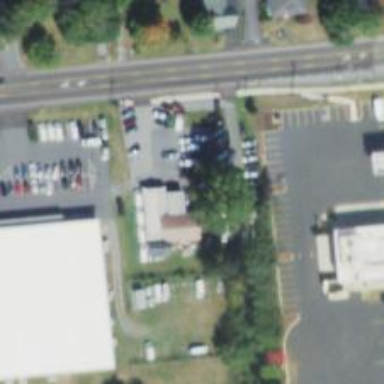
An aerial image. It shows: Car rental service.